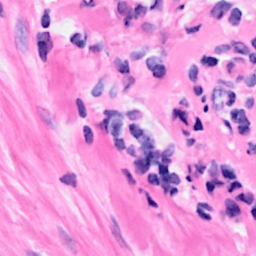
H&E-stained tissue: Breast